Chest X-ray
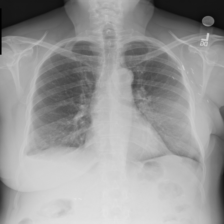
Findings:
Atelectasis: negative
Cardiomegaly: negative
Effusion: negative
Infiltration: negative
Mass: negative
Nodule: negative
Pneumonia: negative
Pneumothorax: negative
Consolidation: negative
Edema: negative
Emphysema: negative
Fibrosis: negative
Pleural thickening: negative
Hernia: negative